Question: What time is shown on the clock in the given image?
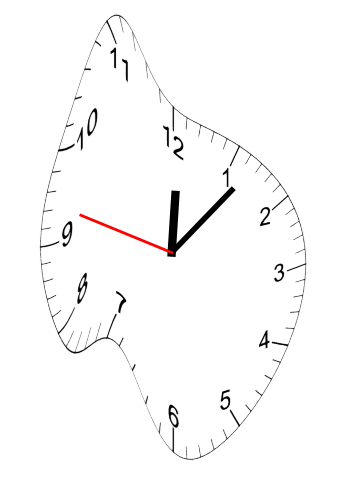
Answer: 12:06:47